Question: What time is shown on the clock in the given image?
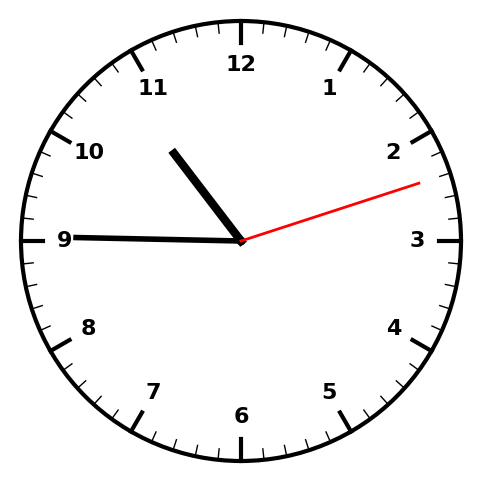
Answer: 10:45:12